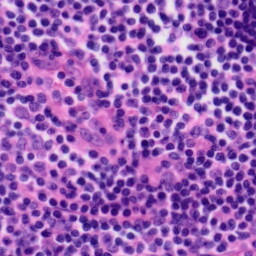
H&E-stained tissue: Tonsil